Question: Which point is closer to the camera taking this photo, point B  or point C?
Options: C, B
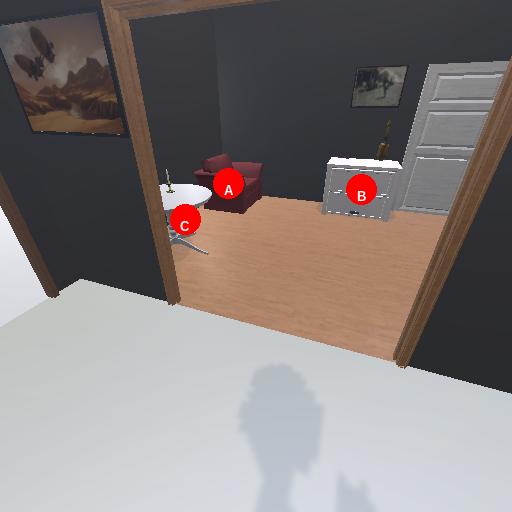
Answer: C